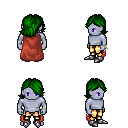
a pixel art fantasy rpg character, male body template, dark elf, purple skin, maroon cape, gold greaves, green swoop hairstyle, bracelets, metal boots, four views (front, back, left, right), 2x2 character sprite sheet, small pixel art, hard edges, no anti-aliasing